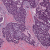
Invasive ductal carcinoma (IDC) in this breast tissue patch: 1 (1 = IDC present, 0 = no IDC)